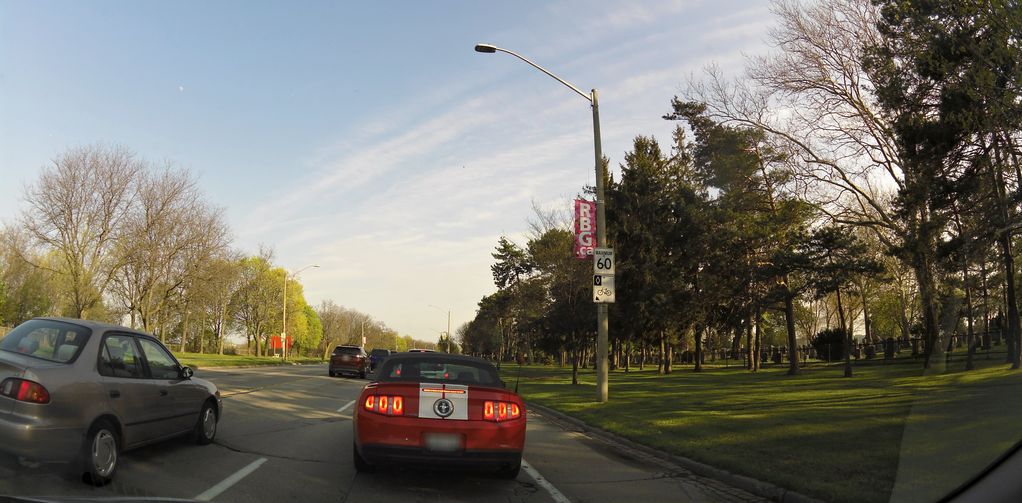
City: hamilton